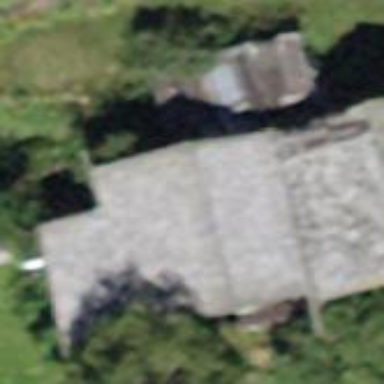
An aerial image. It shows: Building with tile roof.